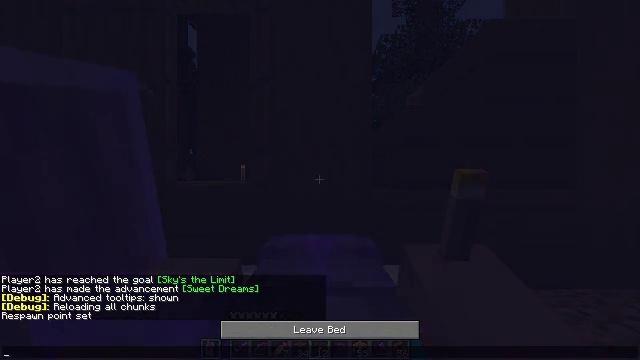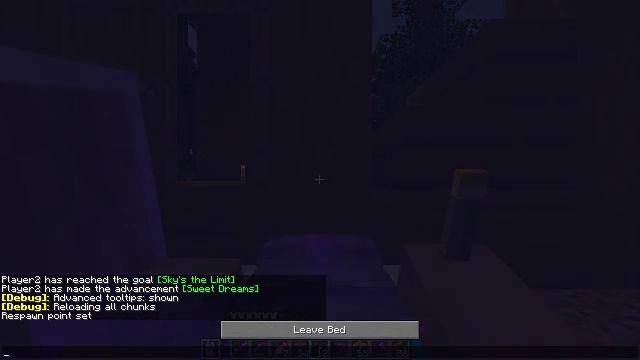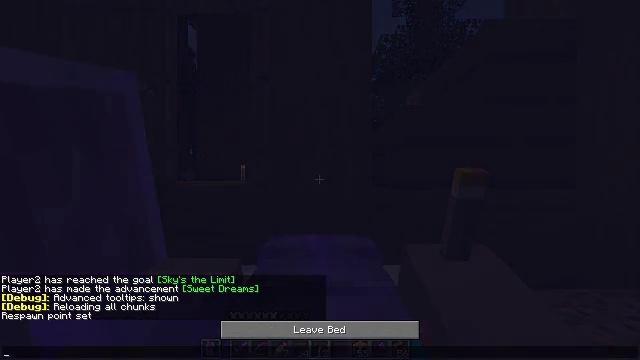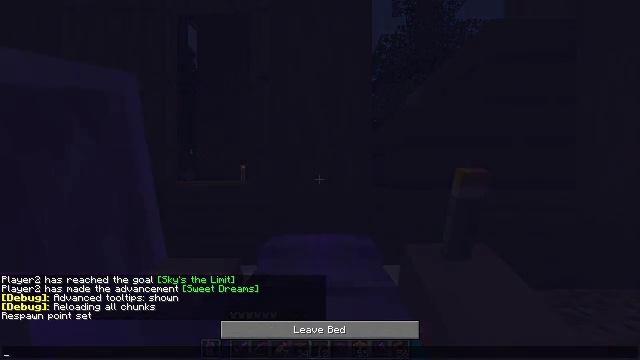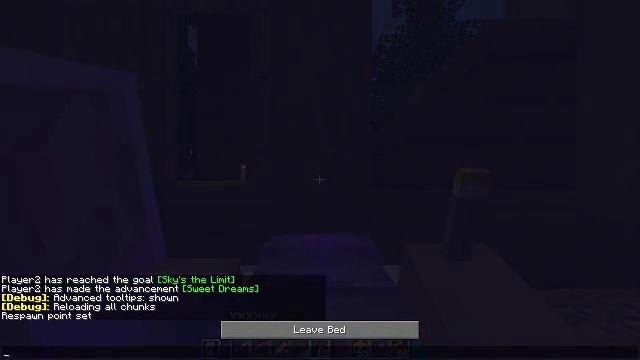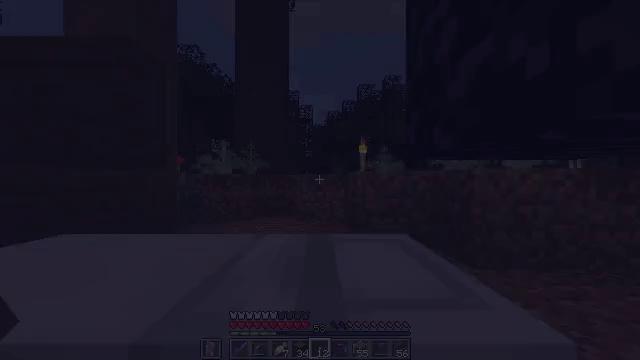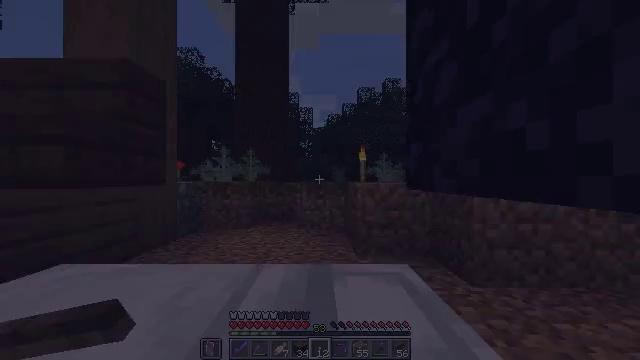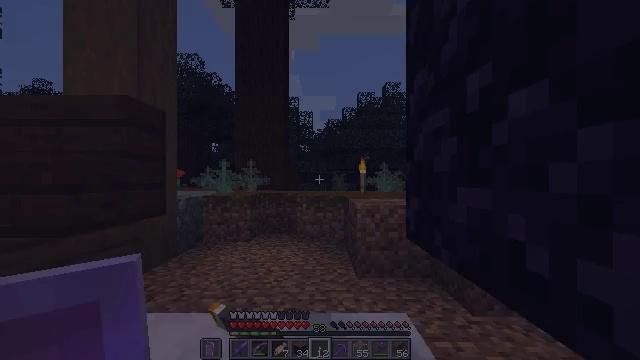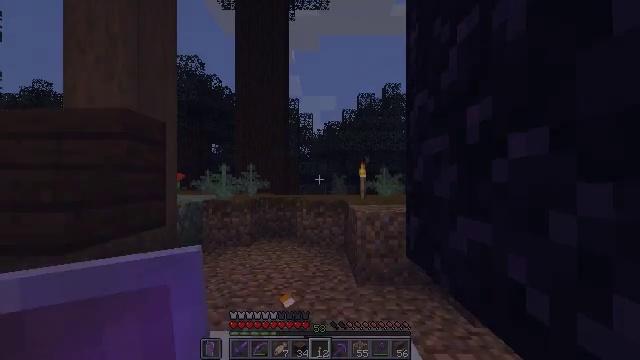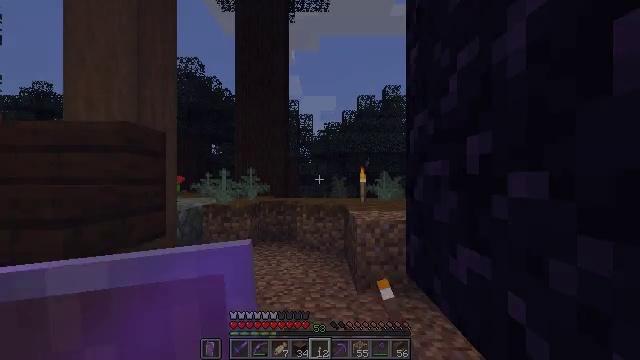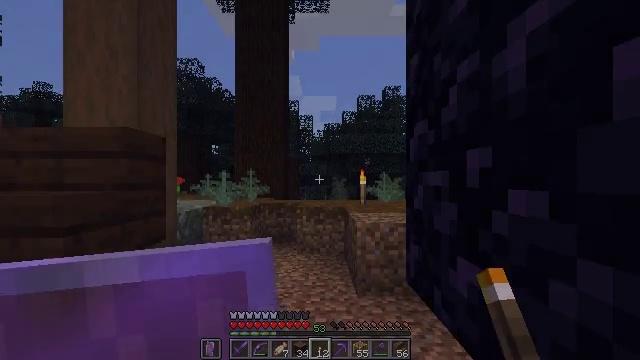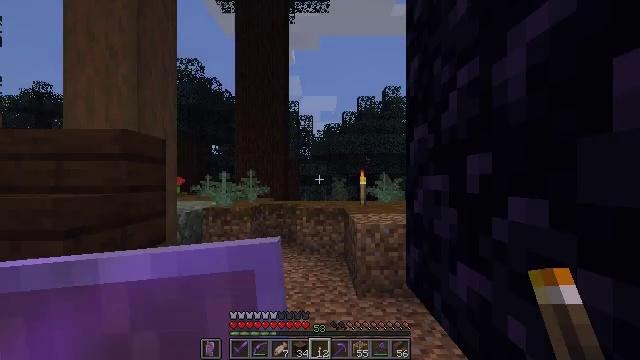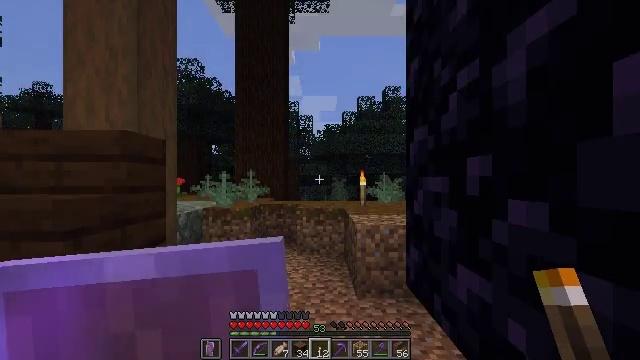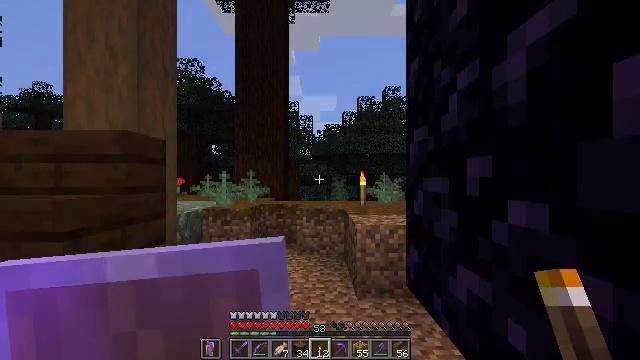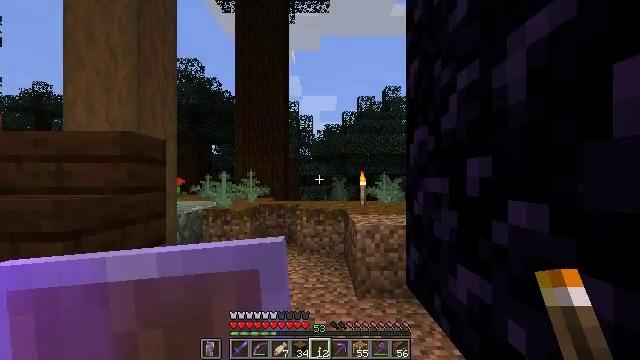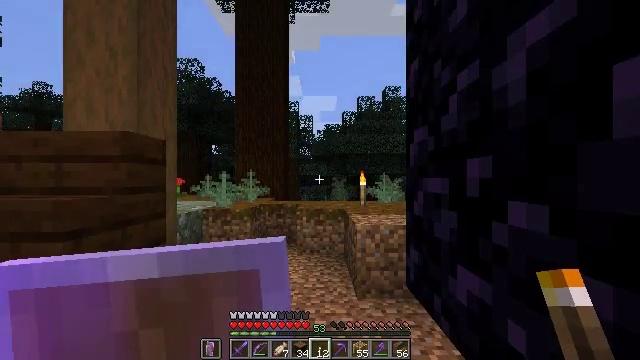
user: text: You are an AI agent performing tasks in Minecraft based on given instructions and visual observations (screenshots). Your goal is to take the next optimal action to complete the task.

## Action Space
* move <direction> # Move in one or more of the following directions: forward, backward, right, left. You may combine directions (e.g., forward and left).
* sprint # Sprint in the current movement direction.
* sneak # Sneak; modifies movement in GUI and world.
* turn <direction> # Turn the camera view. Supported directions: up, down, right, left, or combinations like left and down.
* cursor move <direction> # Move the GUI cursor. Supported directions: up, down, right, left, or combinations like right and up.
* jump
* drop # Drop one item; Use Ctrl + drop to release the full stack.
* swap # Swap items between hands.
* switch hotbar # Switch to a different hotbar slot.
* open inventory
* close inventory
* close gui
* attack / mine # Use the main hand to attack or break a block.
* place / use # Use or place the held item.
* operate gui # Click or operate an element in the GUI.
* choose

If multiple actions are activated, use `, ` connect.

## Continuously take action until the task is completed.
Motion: motion action
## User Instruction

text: Break the dark oak stairs to collect them.
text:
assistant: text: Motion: no_op
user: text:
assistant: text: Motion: no_op
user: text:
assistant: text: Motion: no_op
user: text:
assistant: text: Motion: no_op
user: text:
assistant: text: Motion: no_op
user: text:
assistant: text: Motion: no_op
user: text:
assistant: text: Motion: no_op
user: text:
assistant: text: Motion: no_op
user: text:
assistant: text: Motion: no_op
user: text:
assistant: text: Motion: no_op
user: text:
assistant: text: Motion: no_op
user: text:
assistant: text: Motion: no_op
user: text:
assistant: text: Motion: no_op
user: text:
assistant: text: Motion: no_op
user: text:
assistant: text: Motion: no_op
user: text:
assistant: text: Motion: no_op
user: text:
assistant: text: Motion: turn left and down
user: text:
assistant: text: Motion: turn left and down
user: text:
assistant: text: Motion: turn left and down
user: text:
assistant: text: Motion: turn down
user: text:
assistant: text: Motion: no_op
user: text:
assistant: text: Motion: no_op
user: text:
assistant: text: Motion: no_op
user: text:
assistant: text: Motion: no_op
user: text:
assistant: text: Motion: no_op
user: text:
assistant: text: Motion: no_op
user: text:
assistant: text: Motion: no_op
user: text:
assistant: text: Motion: no_op
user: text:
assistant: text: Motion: no_op
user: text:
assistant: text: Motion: no_op